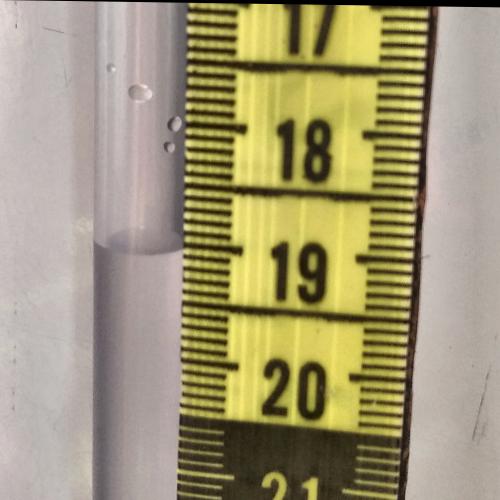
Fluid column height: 19.0 cm